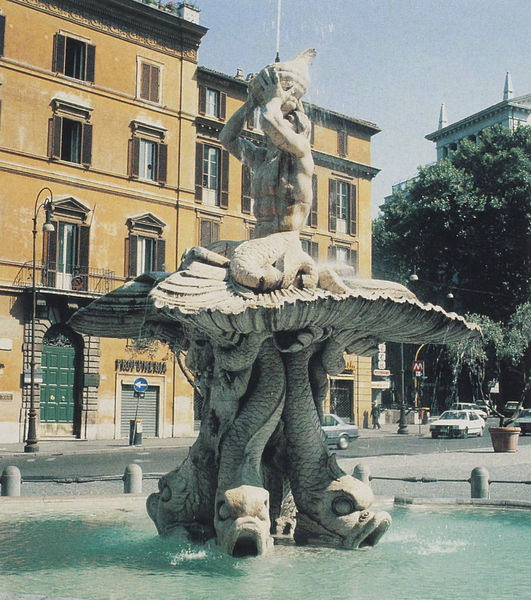
Titel: Triton-Brunnen
Künstler: Giovanni Lorenzo Bernini
Standort: Rom, Piazza Barberini (EU - I - Latium)
Schlagwörter: baum, himmel, wasser, gelb, stadt, bunt, laterne, orange, tür, haus, häuser, brunnen, schuppen, bassin, skulptur, springbrunnen, statue, topf, fassade, laden, platz, auto, foto, vier, schild, becken, rom, fisch, fontäne, muschel, wasserbecken, ungeheuer, autos, fische, auster, flossen, pilz, piazza, aut, seeungeheuer, neptun, poseidon, triton, flussgott, muschle, pöller, heus, neptung, seeschlangen, meerschlangen, aoto